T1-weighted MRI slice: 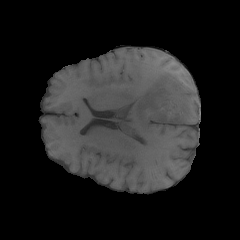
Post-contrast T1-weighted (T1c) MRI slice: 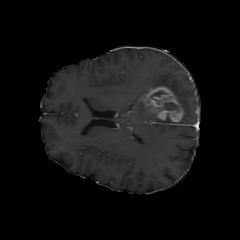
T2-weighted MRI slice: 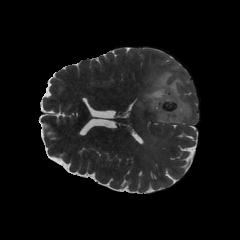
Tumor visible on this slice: yes